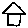
Label: house